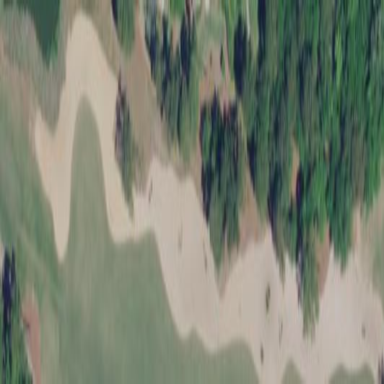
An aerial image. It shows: Golf bunker filled with sandy terrain.